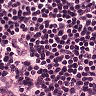
Metastatic tissue present: no